Question: <URL>, but from the source, it appears there is no '[NotNull]' attribute on 'MailMessage.From'.]
Consider this method:
'''
public void Send(MailMessage mailMessage)
{
if (mailMessage.From == null)
mailMessage.From = new MailAddress(Settings.SmtpSettings.From);
_smtpClient.Send(mailMessage);
}
'''
ReSharper 7.1.1 is warning me that 'mailMessage.From' cannot be null. I'm completely baffled by this.
'mailMessage.From' is a 'MailAddress' which is a class (not a struct), so I would think it could definitely be null (although I concede it certainly shouldn't be at the time the message is sent).
Here is an image showing the ReSharper tooltip I'm getting:

Any explanation why ReSharper 7.1 thinks 'mailMessage.From' cannot be null, or is this a bug?
So the plot thickens...
I wrote a couple tests and got unexpected results.
This test fails:
'''
[Test]
public void FromPropertyOfMailMessageCannotBeNull()
{
var message = new MailMessage();
Assert.IsNotNull(message.From);
}
'''
And this one passes:
'''
[Test]
public void FromPropertyOfMailMessageIsNullIfDefaultConstructorIsUsed()
{
var message = new MailMessage();
Assert.IsNull(message.From);
}
'''
So, it looks like ReSharper is just plain wrong that 'MailMessage.From' cannot be null.
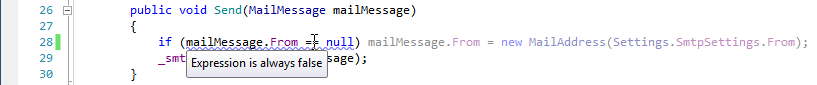
Answer: It is a bug in ReSharper annotations. In .netFramework 4.0 this property has check for null value in it's setter but non-null value is not gauranted in the default constructor of MailMessage class. I've logged an issue for that: <URL>